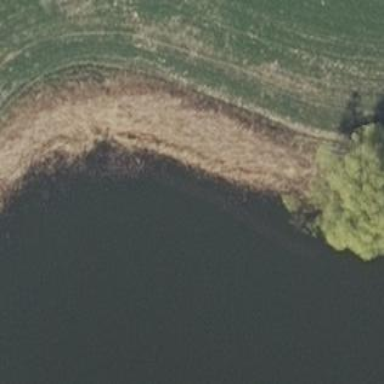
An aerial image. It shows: Wetland area characterized by wet meadow.